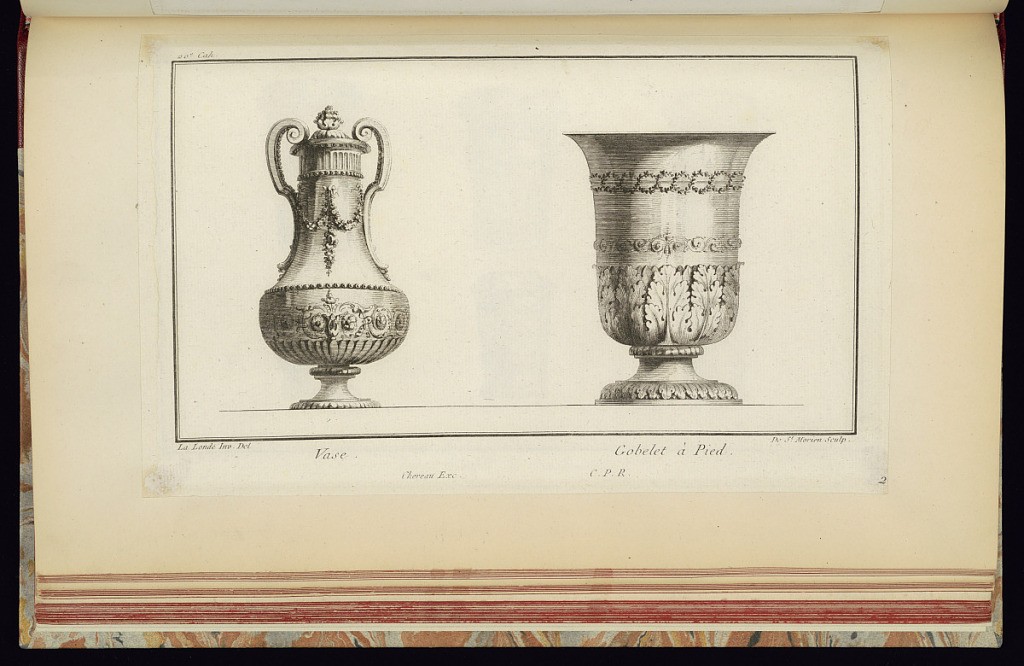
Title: Vase. Gobelet à Pied.
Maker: Richard de Lalonde, French, active 1780–96
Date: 1775-1788
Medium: Etching on off-white laid paper
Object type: Print
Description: Designs for a metal vase and a goblet. The vase on the left is lidded with a finial and has two c-curve handles. The vase features fluting, bead course, garland, scrolling acanthus leaf, and gadrooning ornamentation. The goblet on the right has guilloche of branches, scrolling arabesque, acanthus leaf, and gadrooning ornamentation. It has a tapered foot at its base. The plate is signed and numbered.